Field crop: maize
Growth stage: 2
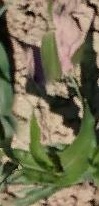
Species: maize